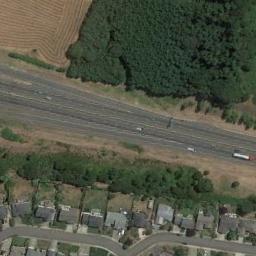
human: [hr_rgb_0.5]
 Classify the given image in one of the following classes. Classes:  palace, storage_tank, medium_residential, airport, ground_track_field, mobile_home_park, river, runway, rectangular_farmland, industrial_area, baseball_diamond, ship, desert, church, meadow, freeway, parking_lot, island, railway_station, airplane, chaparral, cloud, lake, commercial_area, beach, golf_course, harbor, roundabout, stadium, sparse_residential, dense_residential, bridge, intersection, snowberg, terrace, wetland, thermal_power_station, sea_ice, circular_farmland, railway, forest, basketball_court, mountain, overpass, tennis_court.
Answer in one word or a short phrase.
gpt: freeway